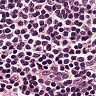
Metastatic tissue present: no